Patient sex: M
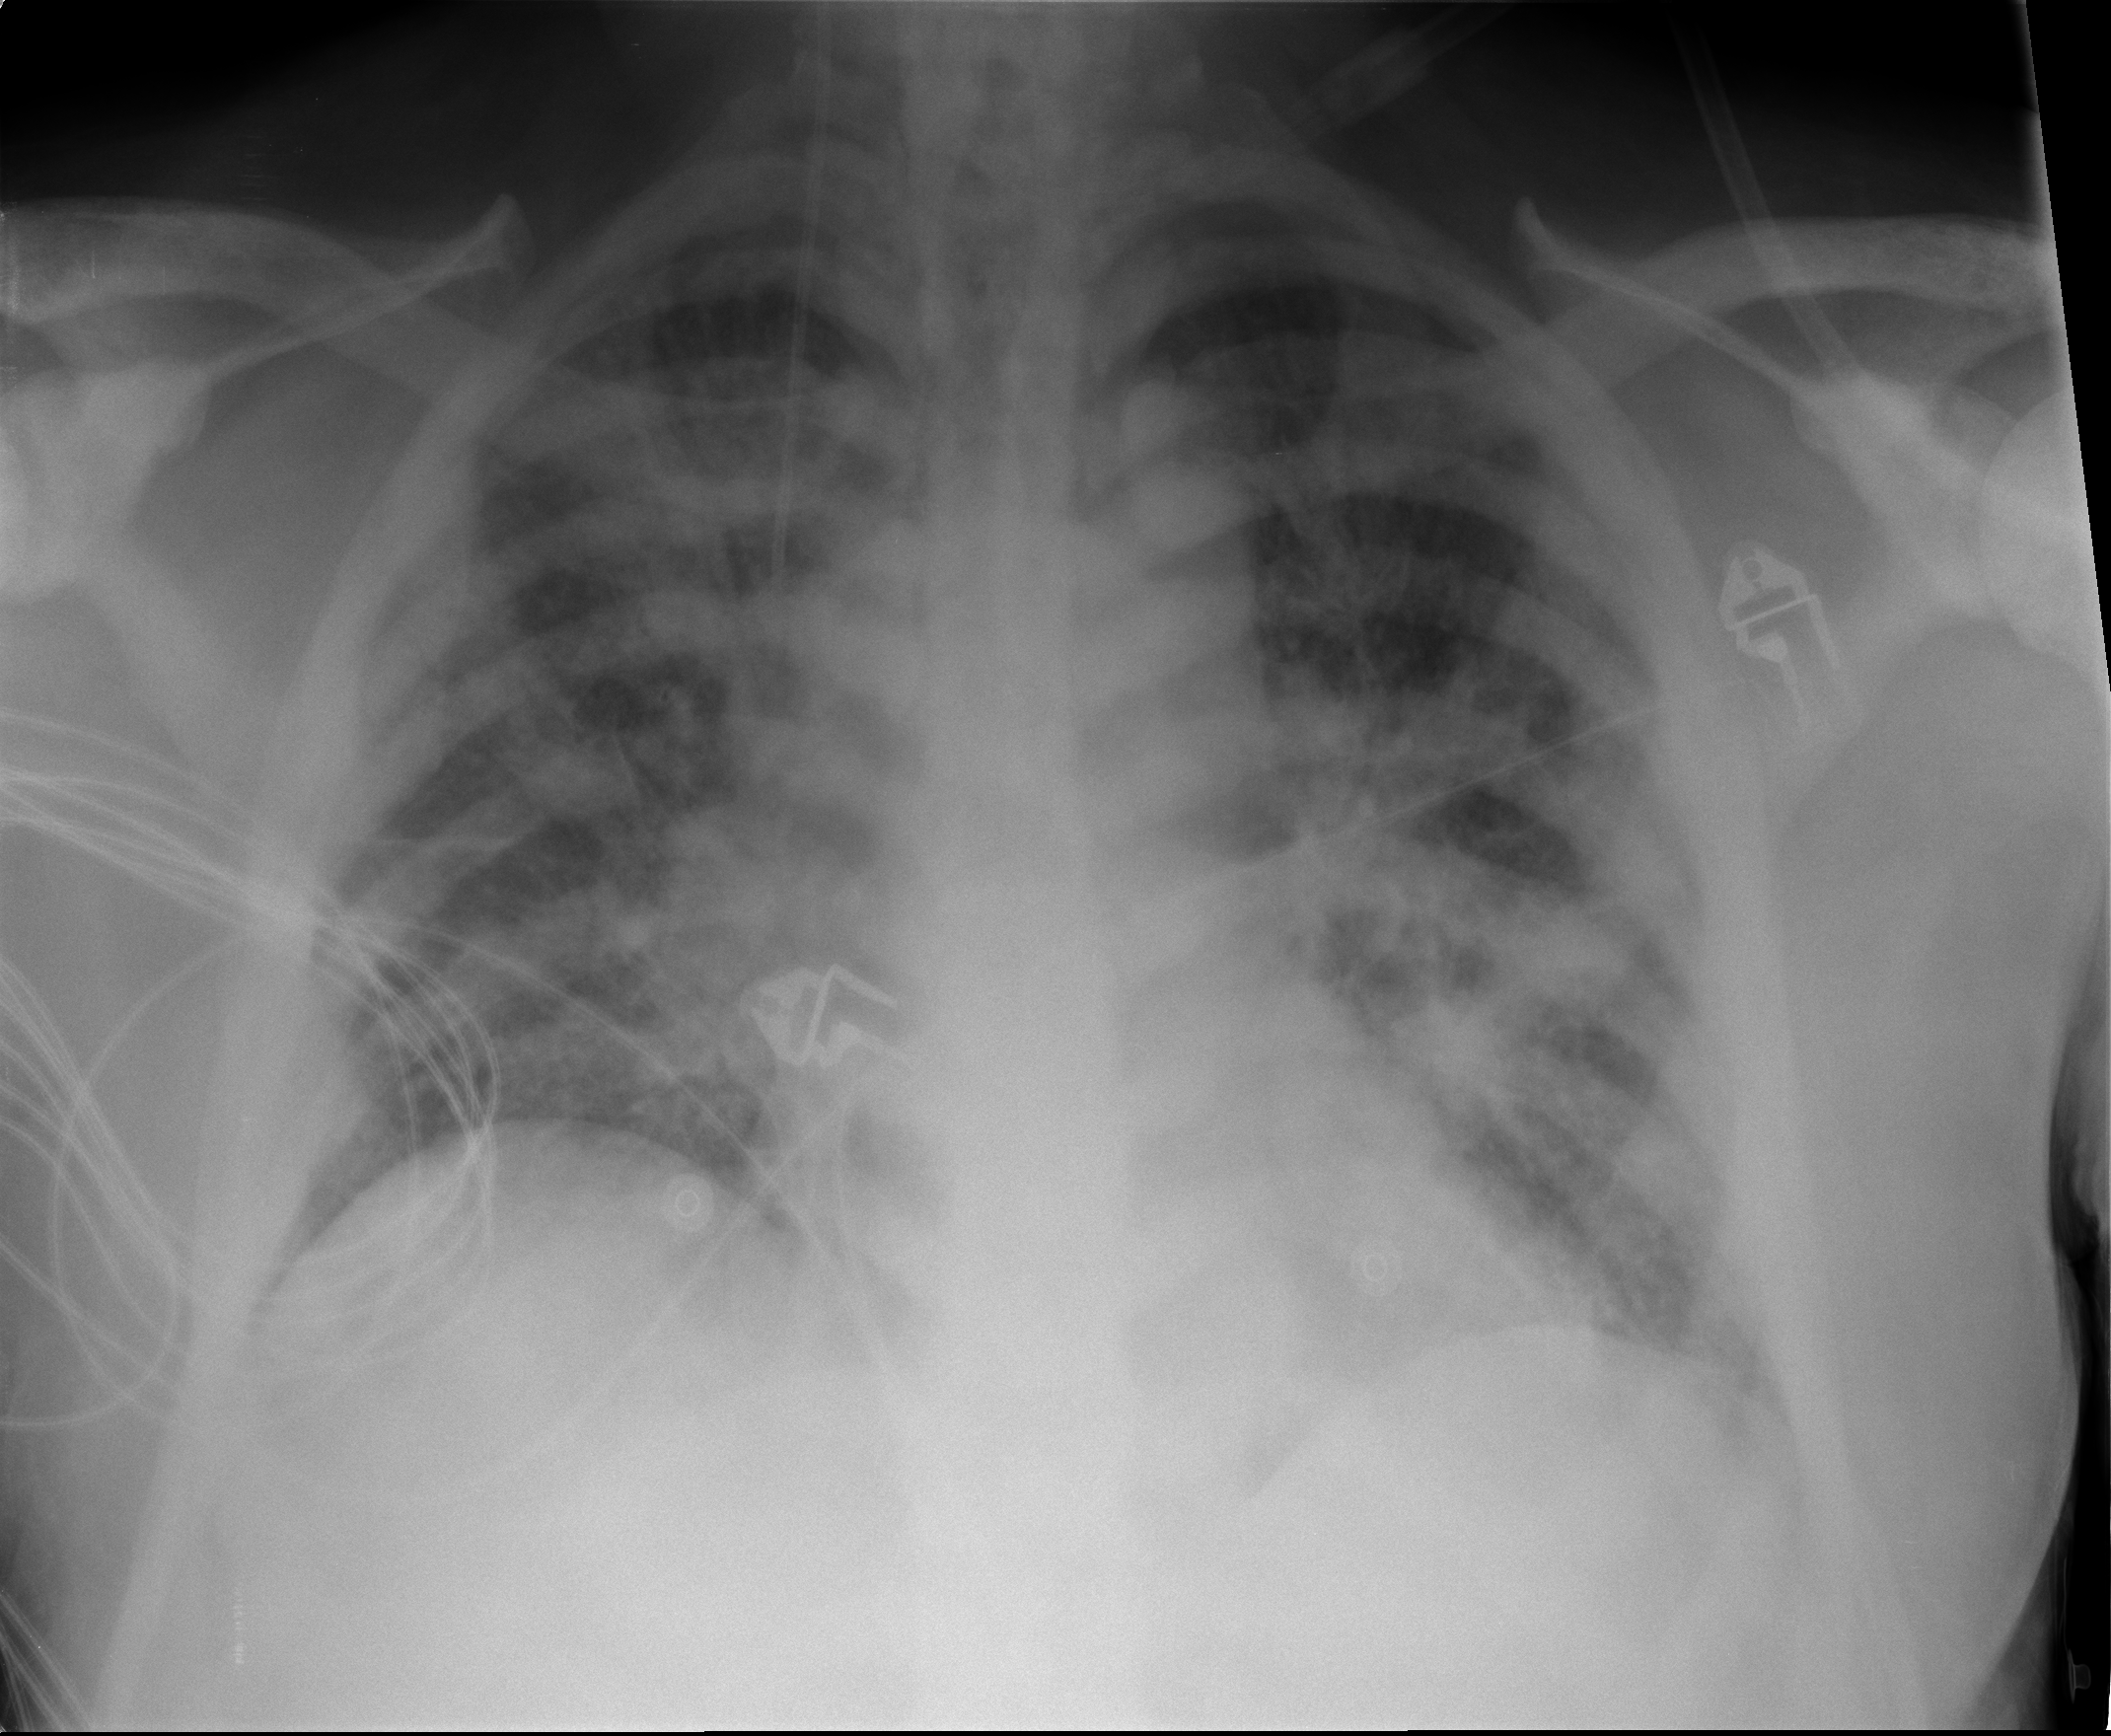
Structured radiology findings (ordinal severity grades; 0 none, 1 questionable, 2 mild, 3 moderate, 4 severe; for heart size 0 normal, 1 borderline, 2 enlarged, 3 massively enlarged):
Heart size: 0
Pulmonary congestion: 0
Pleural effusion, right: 0
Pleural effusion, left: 0
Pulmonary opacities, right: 2
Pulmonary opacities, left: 2
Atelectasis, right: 0
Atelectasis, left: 0